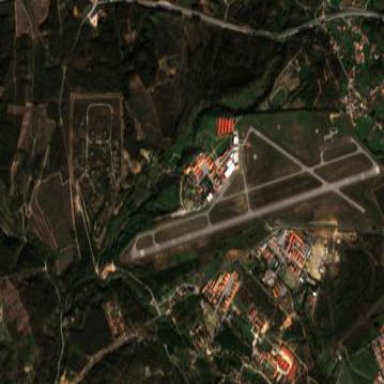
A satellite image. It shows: Military airfield located within larger aerodrome area.